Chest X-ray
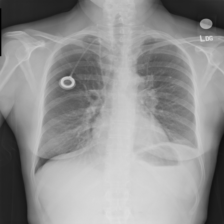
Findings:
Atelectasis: negative
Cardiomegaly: negative
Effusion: negative
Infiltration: negative
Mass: negative
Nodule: negative
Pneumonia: negative
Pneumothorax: negative
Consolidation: negative
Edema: negative
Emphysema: negative
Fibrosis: negative
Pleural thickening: positive
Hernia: negative